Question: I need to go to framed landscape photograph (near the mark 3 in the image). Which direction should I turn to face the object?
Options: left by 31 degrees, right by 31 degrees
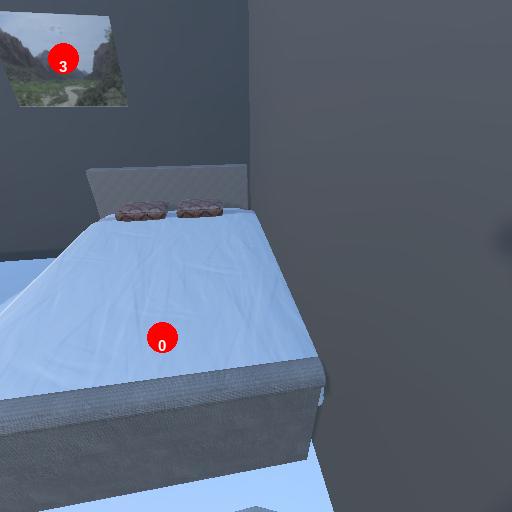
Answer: left by 31 degrees